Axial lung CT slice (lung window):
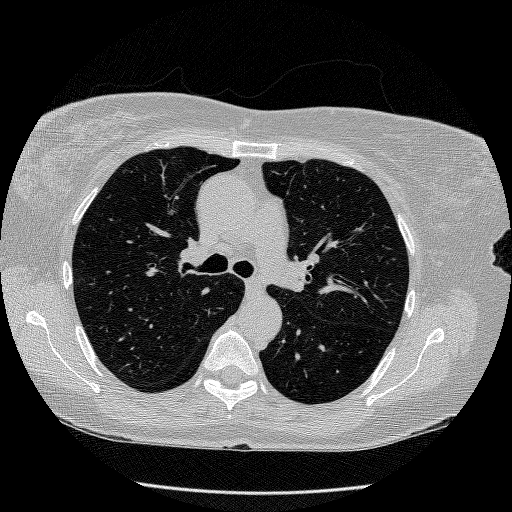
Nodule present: no